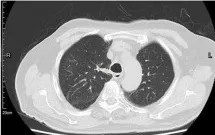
Computed tomography (CT) scan of the primary lung lesion before and after crizotinib treatment. In May 2021, the tumor size was 27 x 9 mm.
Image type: radiology (ct)